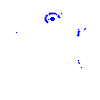
Particle: pion